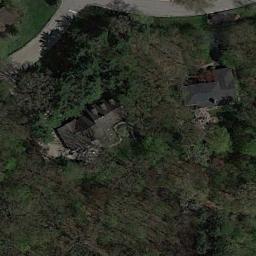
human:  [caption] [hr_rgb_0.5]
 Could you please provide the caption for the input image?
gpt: The sparse residential  is surrounded by trees .

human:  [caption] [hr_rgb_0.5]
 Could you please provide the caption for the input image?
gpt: At the intersection of two roads, There are several sparse residences .

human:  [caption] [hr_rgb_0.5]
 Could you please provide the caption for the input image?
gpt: The sparse residential is on the grass next to some trees and a road .

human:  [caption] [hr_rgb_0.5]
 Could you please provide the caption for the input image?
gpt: There are several houses of various sizes and many green trees in a sparse residential area .

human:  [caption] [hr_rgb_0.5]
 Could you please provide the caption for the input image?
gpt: A sparse residential area with many green trees and two black buildings .